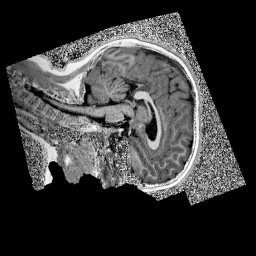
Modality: UNIT1
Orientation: sagittal
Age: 10
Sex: female
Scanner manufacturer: siemens
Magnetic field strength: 3 T
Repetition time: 4 s
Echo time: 0.00299 s